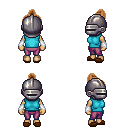
a pixel art fantasy rpg character, female body template, human, tanned skin, teal sleeveless shirt, magenta pants, brown short topknot hairstyle, metal helm, white cloth bracers, brown slippers, four views (front, back, left, right), 2x2 character sprite sheet, small pixel art, hard edges, no anti-aliasing